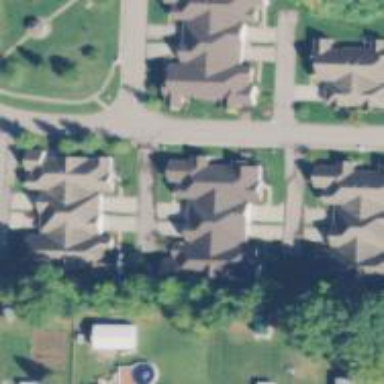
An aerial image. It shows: Shared driveway designated as service road.